Question: I create a few blocks and I need to make one of them with a special wide, as I solve this problem?

there is my Html code
'''
<section id="sec">
<input type="text" name="myname1" />
<input type="text" name="myname2" />
<input type="text" name="myname3" />
</section>
'''
and Css code
'''
#sec input {
width: 300px;
border-radius: 3px;
border: 1px solid #cdcdcd;
height: 52px;
margin: 2px 0 27px 0;
font-size: 24px;
font-weight: 100;
padding: 0 10px;
box-sizing: border-box;
}
input[name=myname2] {
width: 150px;
}
'''
<URL>
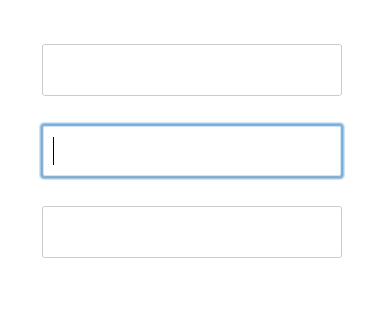
Answer: Very simple to resolve. Selector '#sec input' is more important than 'input[name=myname2]' because it's descendant selector, and CSS specify that descendants are more important than one-element selectors. In order to make your 'input[name=myname2]' works properly just change it to '#sec input[name=myname2]'.
Then, because '#sec input[name=myname2]' is descendant and more specific it overwrites '#sec input'.
Cheers